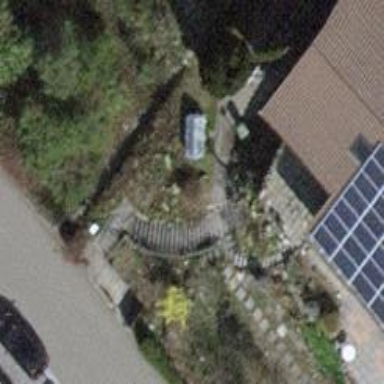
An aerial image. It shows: Set of steps made of paving stones.